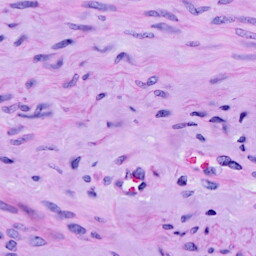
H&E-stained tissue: Cervix